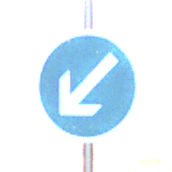
Verkehrszeichen: VorgeschriebeneVorbeifahrtLinks
Umgebung: Roofed, Beach
Tageszeit: Midday
Wetter: Overcast
Licht: Natural
Jahreszeit: NotSpecified
Kontrast: LowContrast